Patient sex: F
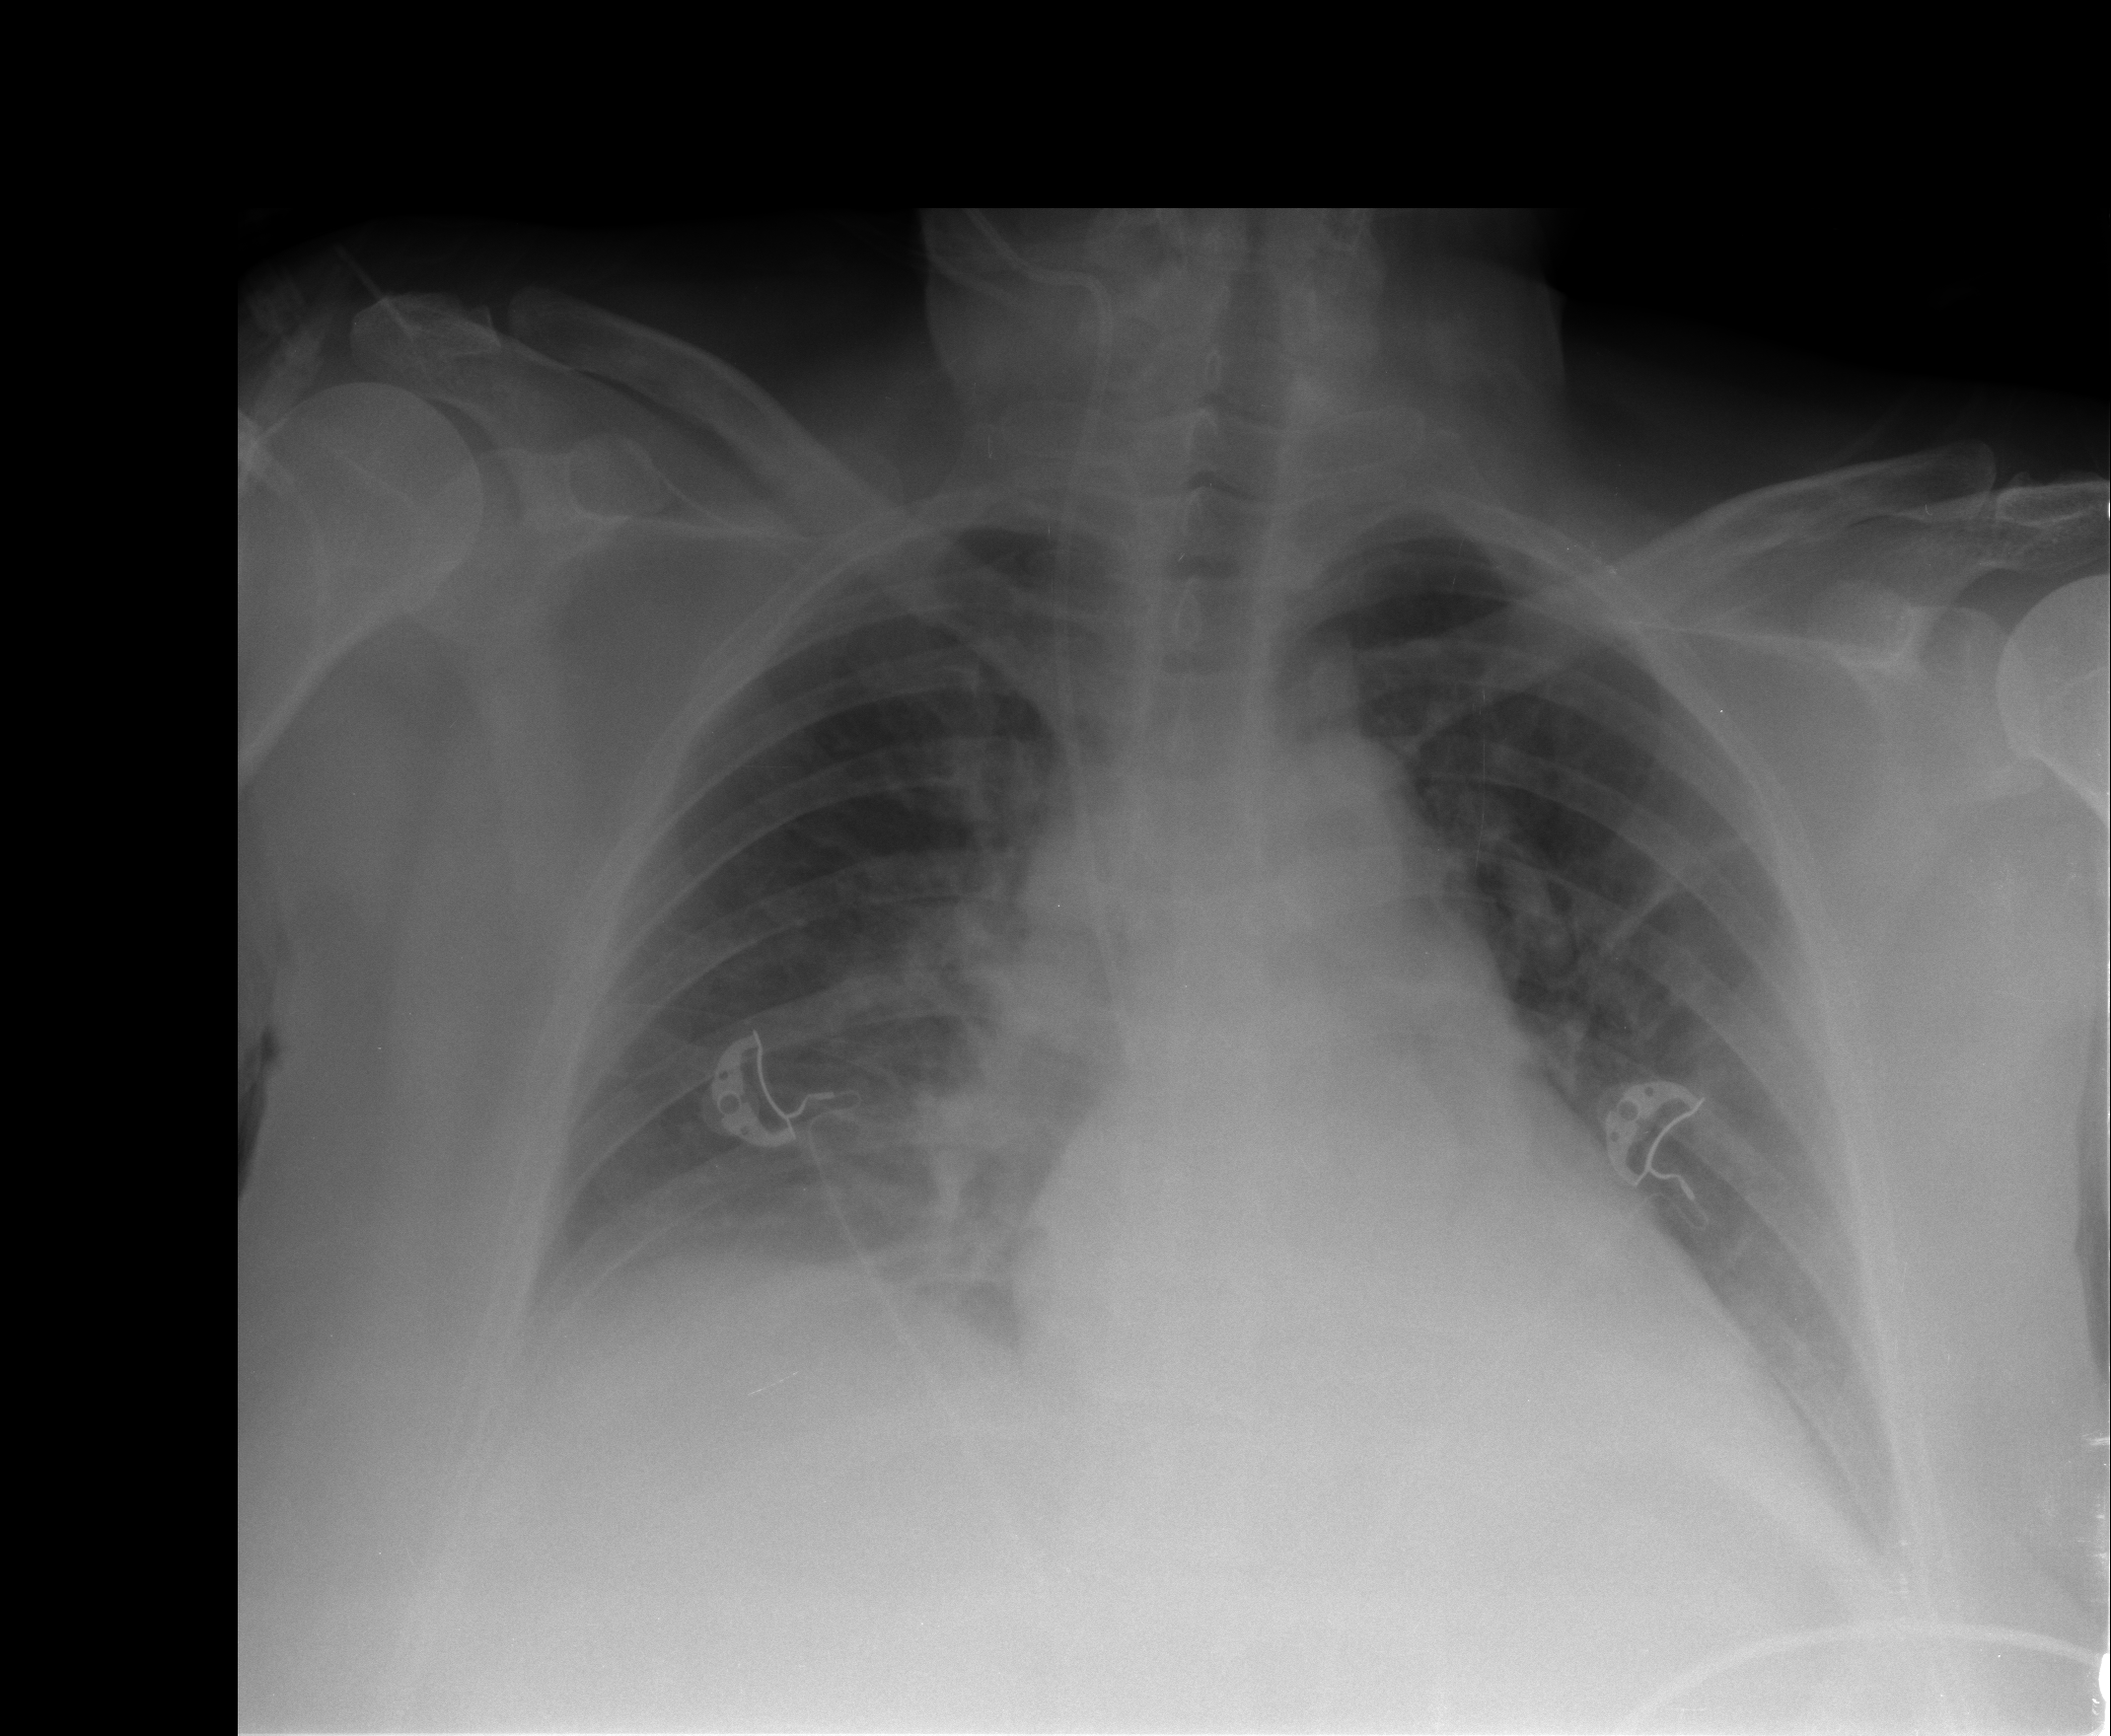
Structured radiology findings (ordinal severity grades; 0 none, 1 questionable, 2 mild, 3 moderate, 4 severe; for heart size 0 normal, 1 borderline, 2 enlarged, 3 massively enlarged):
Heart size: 1
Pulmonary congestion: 2
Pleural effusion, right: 1
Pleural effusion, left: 2
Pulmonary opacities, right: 0
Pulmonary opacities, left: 0
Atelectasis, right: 1
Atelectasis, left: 2